Question: i am using the gii generator to create a module.
the issue is when i try to create a form or some model for that module...
i can't tell it to generate those files in that module... it only does it in the main application folders.
any ideas?
thanks.
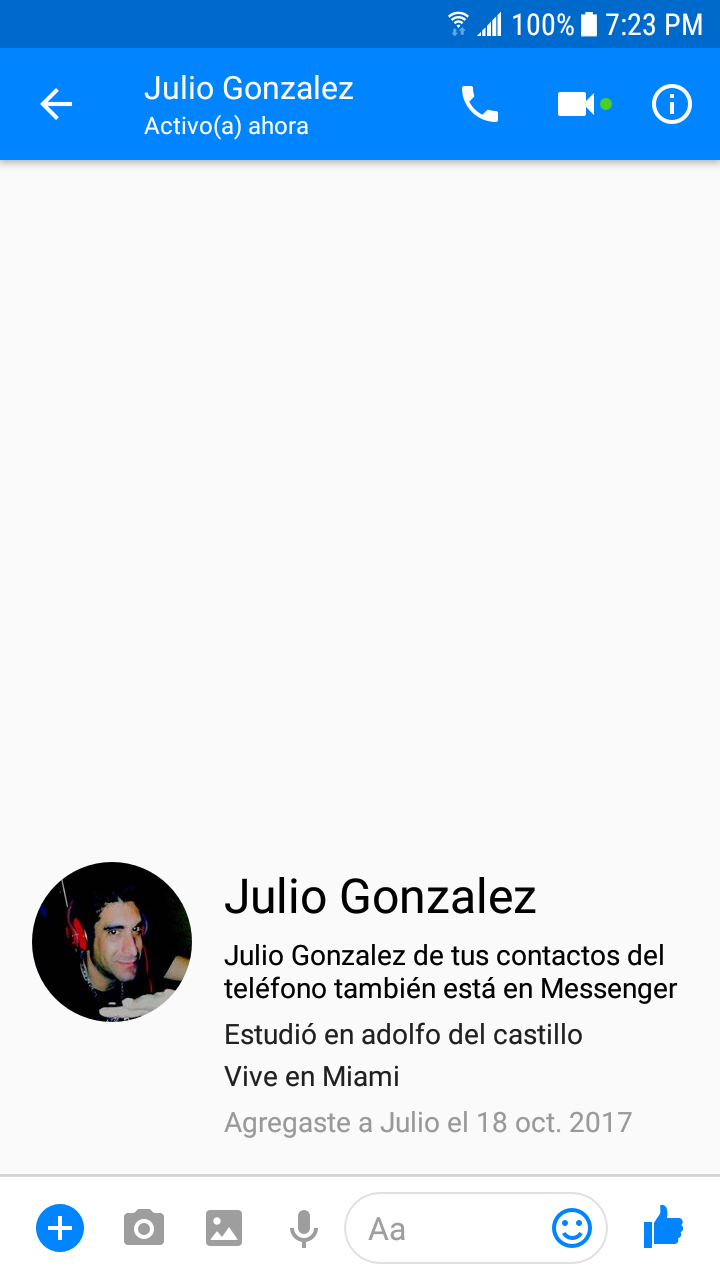
Answer: To create a model for a specific module in yii you can give input to the text field like ''.